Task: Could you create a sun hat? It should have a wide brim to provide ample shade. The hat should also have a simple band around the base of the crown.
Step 32:
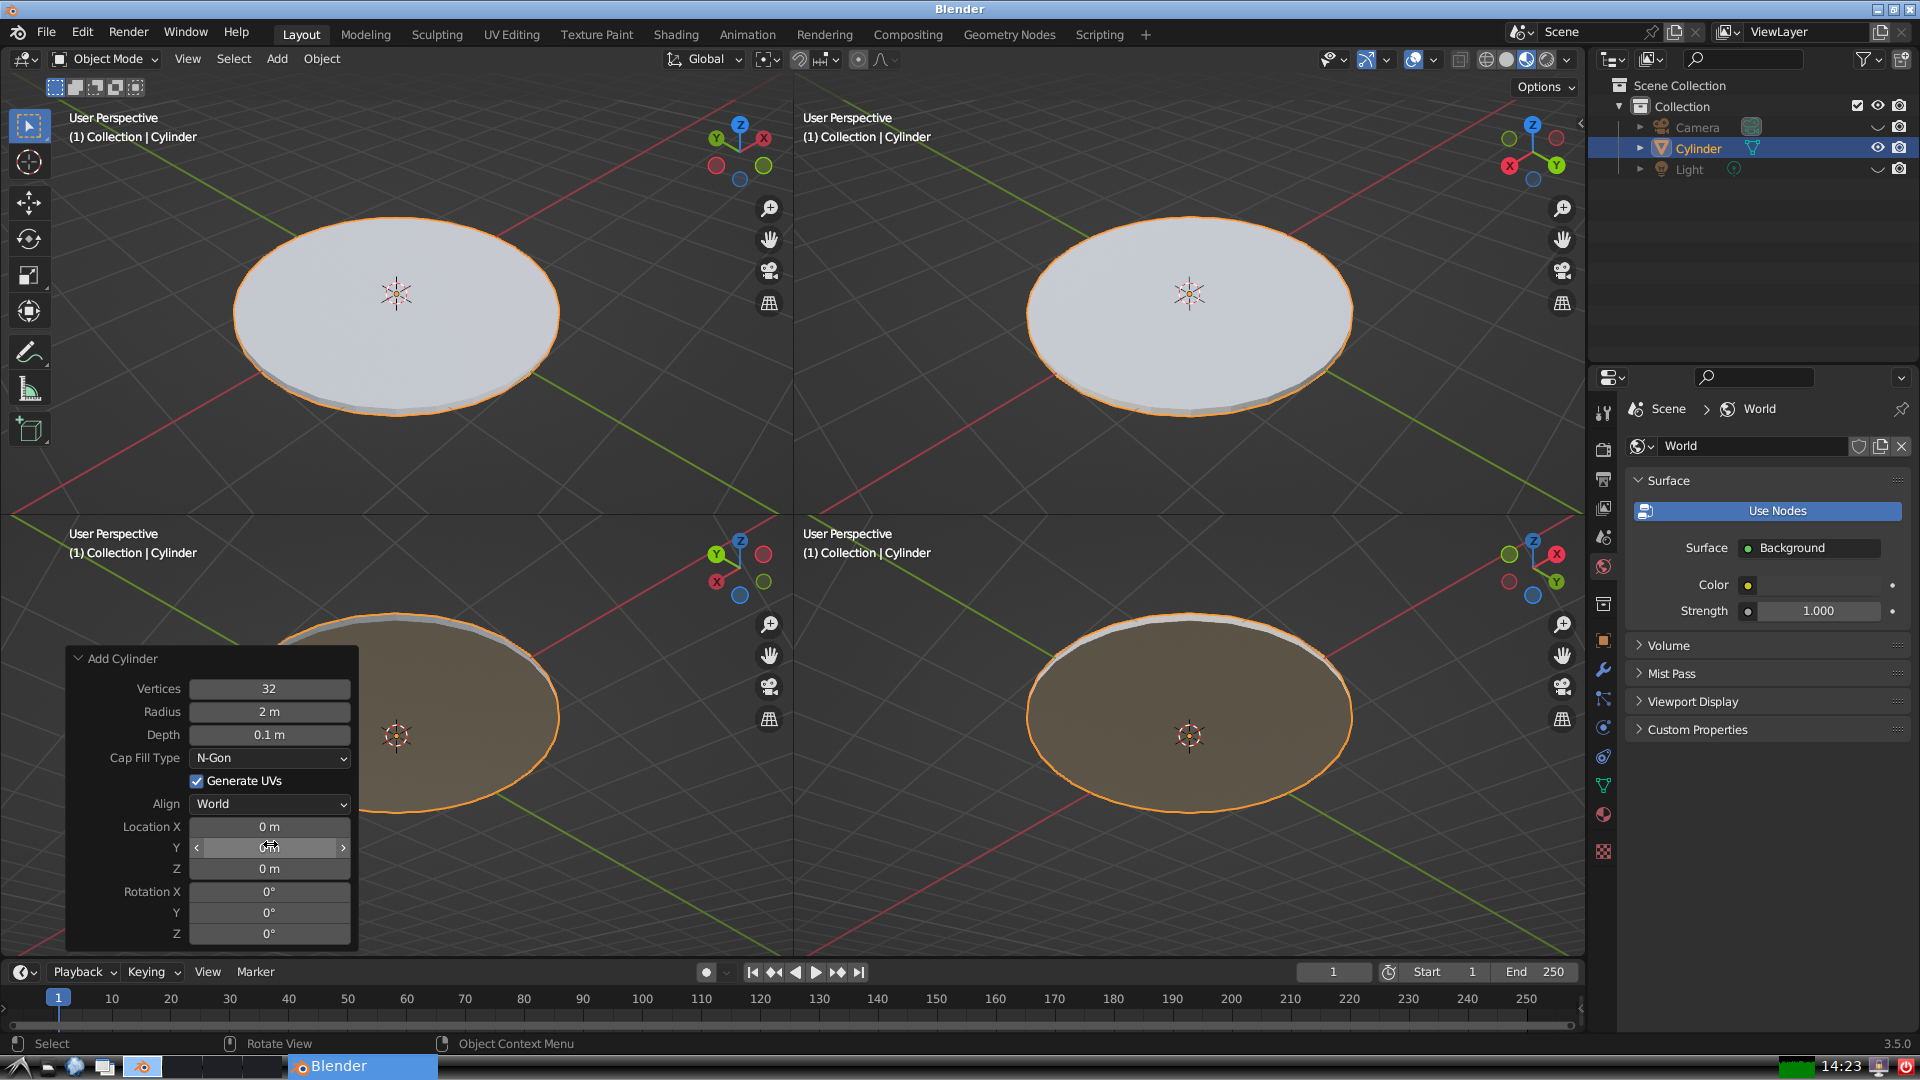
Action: {"mouse_move": [270, 868]}